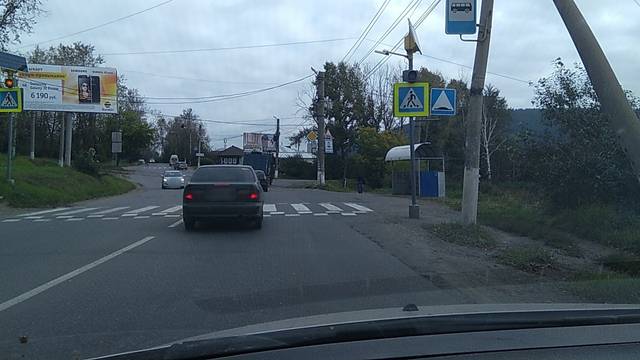
Region: Russia
Coordinates: 55.178, 59.7